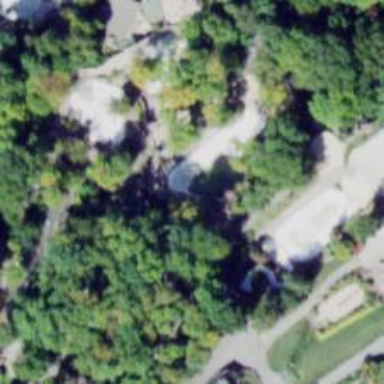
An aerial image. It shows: Water slide attraction.